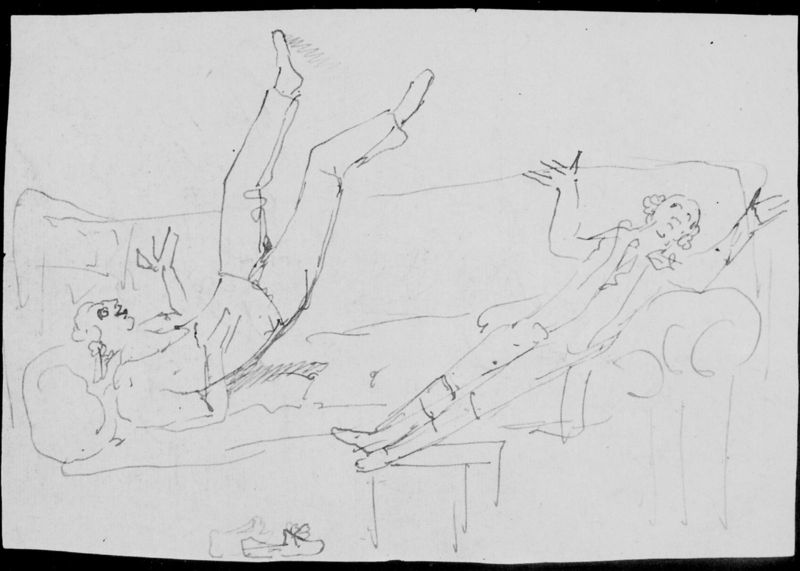
Titel: Zwei Männer auf einem Sofa
Künstler: Johann Heinrich d.Ä. Tischbein
Institution: Privatbesitz
Schlagwörter: bewegung, männer, skizze, zeichnung, hose, arme, diskutieren, hände, fliegen, beine, bewegt, sofa, liegen, zwei, schuhe, hosen, linien, kissen, couch, liegend, fallen, striche, barfuß, schwarzweiß, stiefel, entwurf, strecken, abheben, gestikulierend